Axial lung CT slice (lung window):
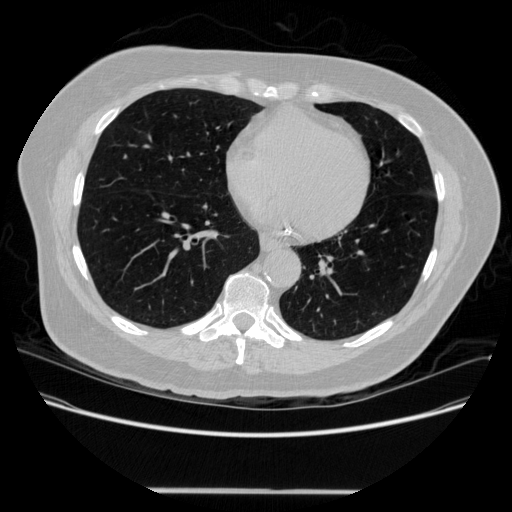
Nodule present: no